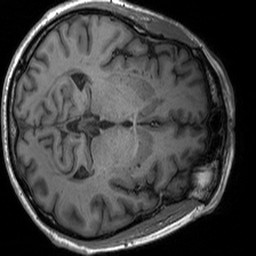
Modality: T1w
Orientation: axial
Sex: male
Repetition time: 1.95 s
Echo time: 0.026 s